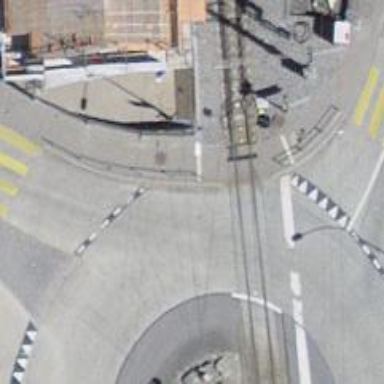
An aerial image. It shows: Road with traffic signals for signaling.